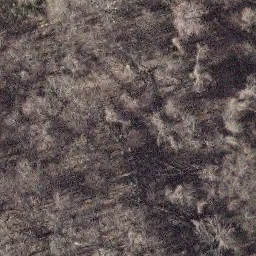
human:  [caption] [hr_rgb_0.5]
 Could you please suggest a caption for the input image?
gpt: It is a dense forest with grey plants .

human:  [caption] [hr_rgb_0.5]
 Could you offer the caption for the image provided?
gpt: There are lots of withered trees in the forest .

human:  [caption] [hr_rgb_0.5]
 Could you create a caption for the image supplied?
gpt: Lots of withered trees in the forest .

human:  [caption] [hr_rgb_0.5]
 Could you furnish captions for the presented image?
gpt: This is a forest with withered trees .

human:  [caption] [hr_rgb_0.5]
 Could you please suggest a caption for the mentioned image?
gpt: Lots of grey trees in the forest .